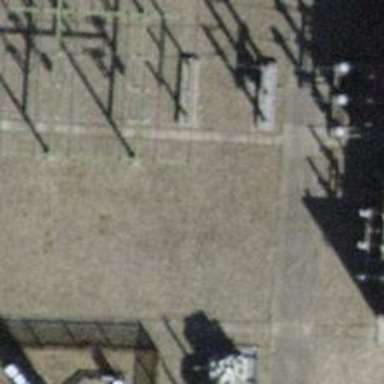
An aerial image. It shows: Insulator used in power systems.